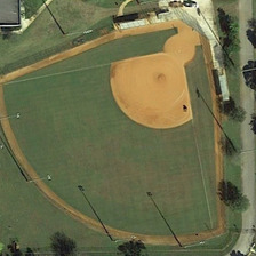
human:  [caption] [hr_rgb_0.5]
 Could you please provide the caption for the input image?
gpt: There is a gray house beside the baseball field.

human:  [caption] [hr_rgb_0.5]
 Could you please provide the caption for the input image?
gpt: There are several fields and plants around the fan-shaped baseball field.

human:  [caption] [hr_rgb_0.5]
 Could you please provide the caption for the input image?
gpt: There is a gray house next to the baseball field.

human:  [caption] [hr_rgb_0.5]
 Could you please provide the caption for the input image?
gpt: There are several stadiums and plants near the baseball field.

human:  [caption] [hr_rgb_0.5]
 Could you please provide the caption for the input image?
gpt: There is a gray house near the baseball field.